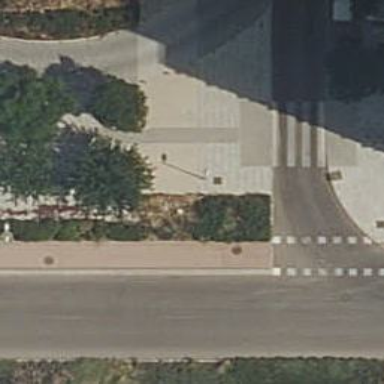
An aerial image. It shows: Footway.